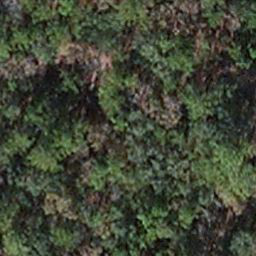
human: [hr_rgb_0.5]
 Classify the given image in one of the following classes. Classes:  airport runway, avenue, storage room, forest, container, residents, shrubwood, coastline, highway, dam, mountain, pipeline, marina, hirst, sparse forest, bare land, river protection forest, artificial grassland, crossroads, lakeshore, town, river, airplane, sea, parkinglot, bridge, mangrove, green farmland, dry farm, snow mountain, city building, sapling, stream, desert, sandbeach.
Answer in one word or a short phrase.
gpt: sapling